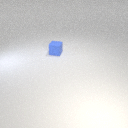
small blue rubber cube